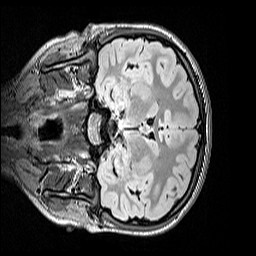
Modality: FLAIR
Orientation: coronal
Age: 11
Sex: female
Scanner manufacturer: siemens
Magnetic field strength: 3 T
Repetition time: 5 s
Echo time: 0.388 s